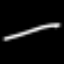
Label: octagon